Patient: sex M, age 78
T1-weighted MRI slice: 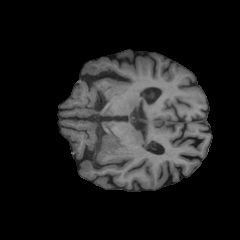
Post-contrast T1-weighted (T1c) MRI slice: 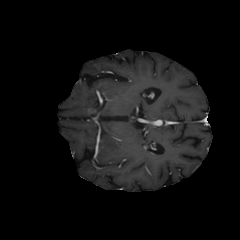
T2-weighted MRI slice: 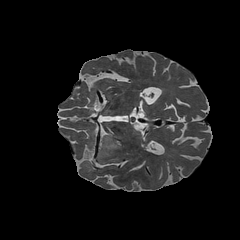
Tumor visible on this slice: yes
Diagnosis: Astrocytoma, IDH-wildtype
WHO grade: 3